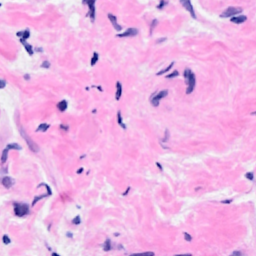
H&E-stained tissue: Breast